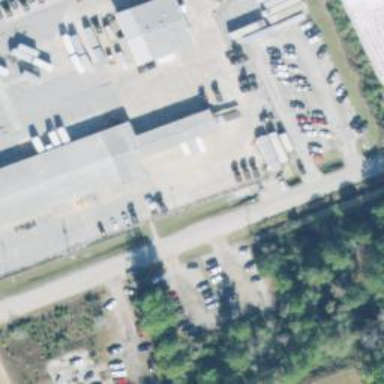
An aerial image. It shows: Post depot building.